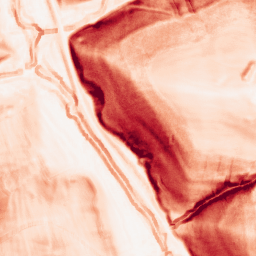
Category: morphological
Decomposition family: morphological_gradient
Decomposition parameters: size: 5
shape: square
Upsampling method: lanczos
Upsampling parameters: scale: 8
Upsampling scale: 8